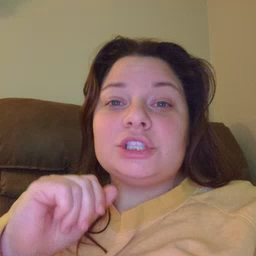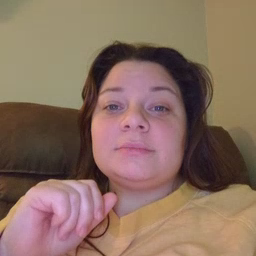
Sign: callonphone